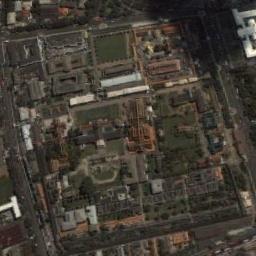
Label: palace